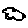
Label: cloud